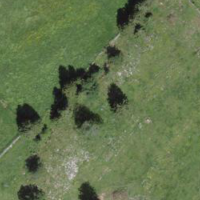
EUNIS habitat code: 25
Species observed at this site:
Macularia sylvatica